Interaction volume radius: 10 \u00c5
Interaction volume height: 45 \u00c5
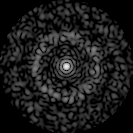
Disorder parameter: 0.8573